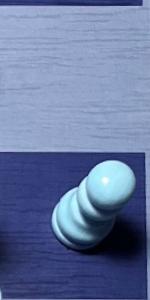
Label: Pawn_White